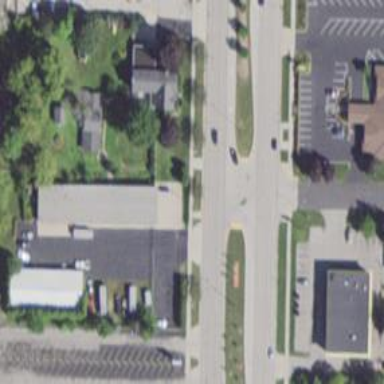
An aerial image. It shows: Unmarked road crossing.